Question: How to detect if loaded page has overflow/scroll?
I would like to hide an element "go to top" button from main page (which has no overflow on most modern mobile devices) and leave it on other pages.
Here is the <URL> and screenshot.

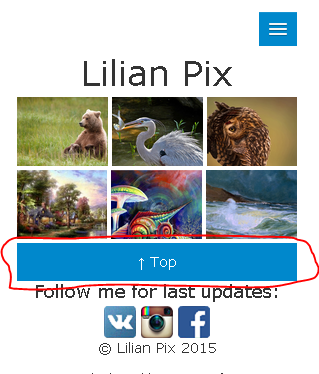
Answer: Hide the 'button' by default and try with this:
'''
$(window).scroll(function() {
// Show the buttom here
$("#button").show();
});
'''